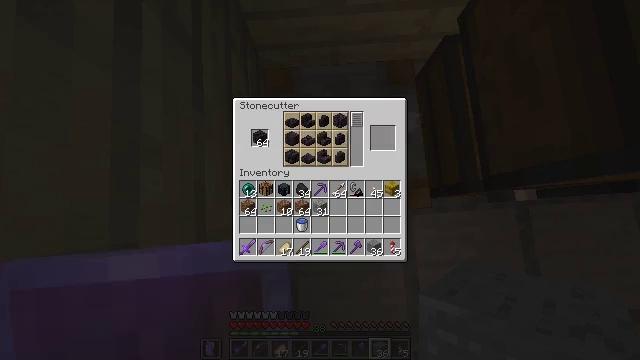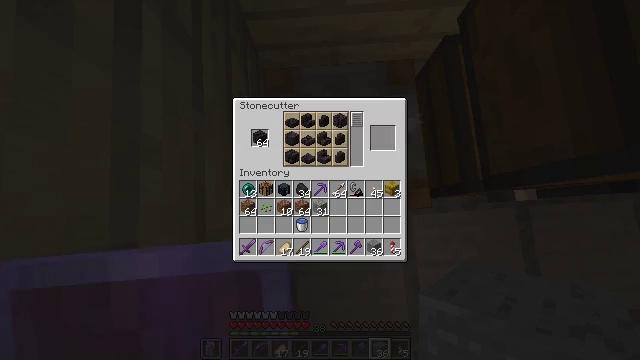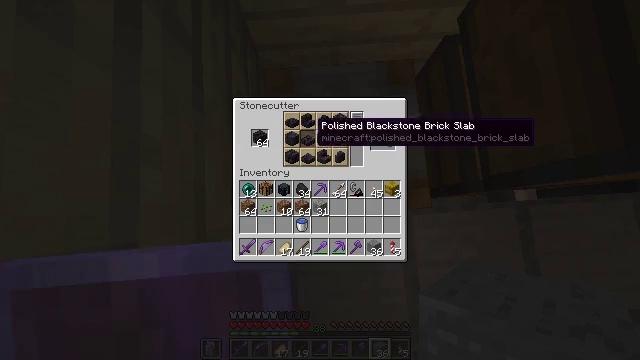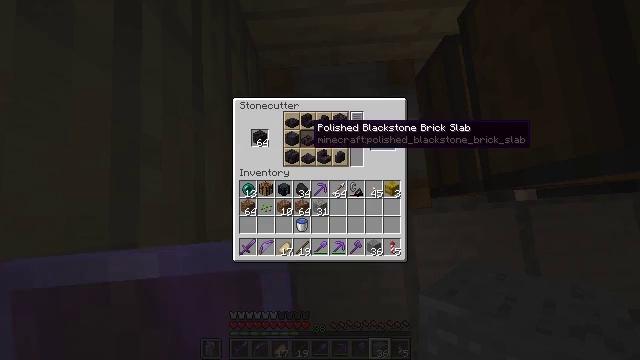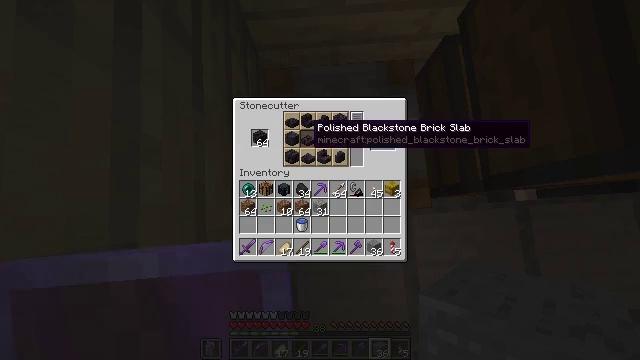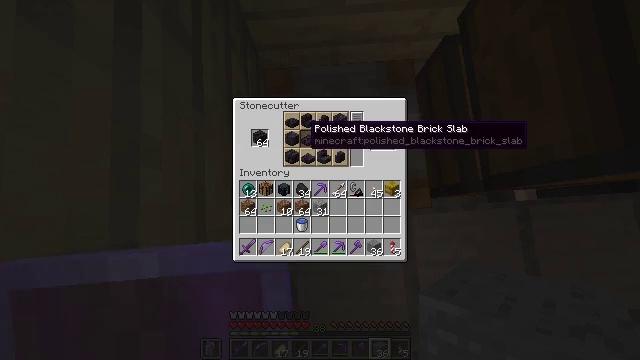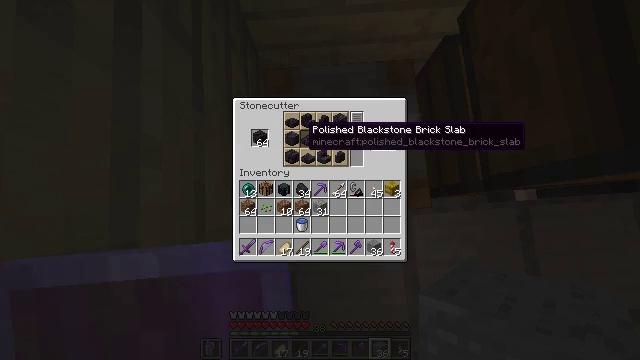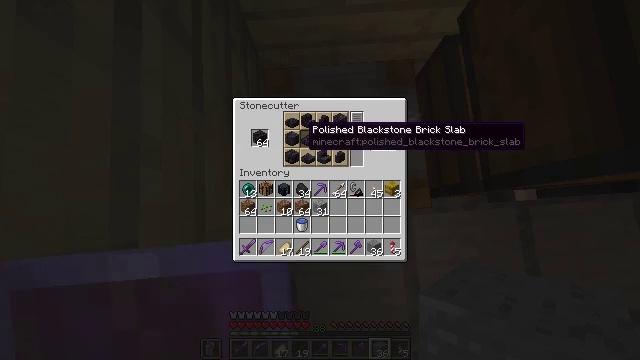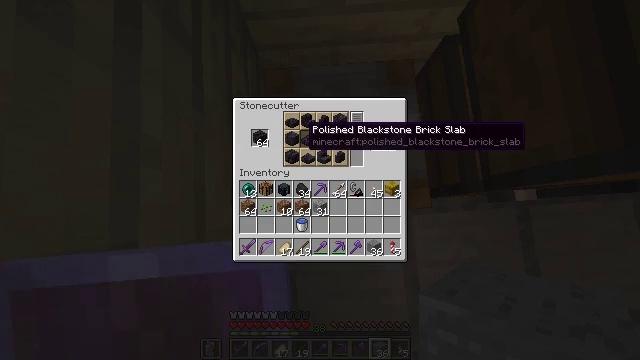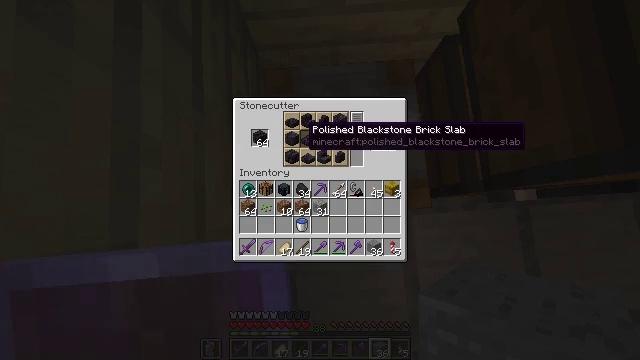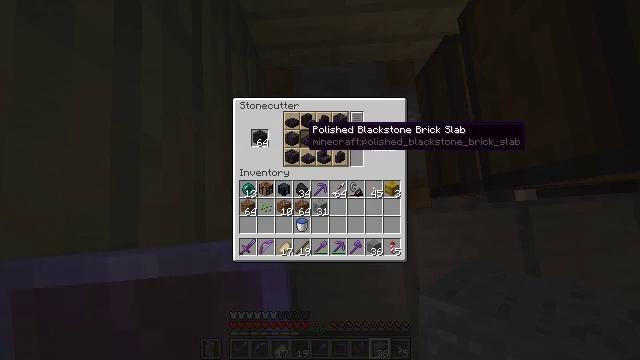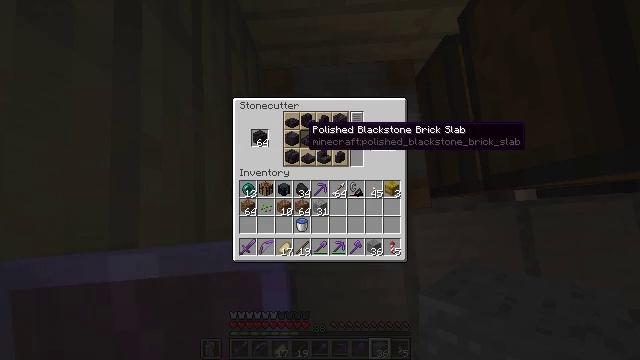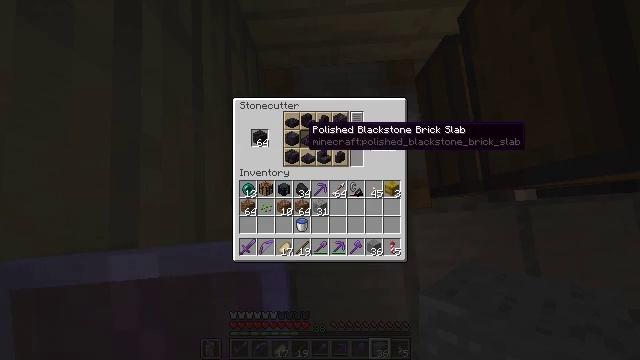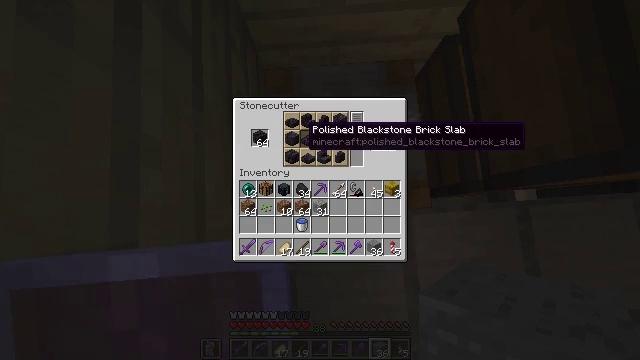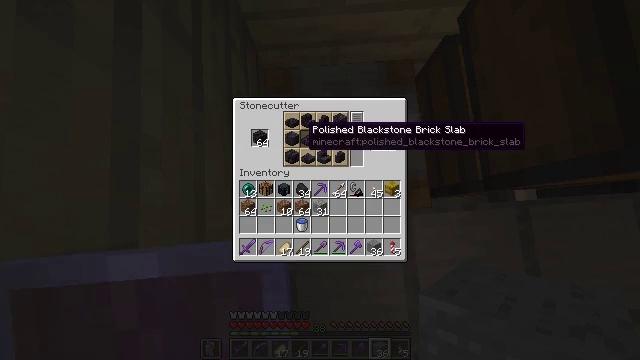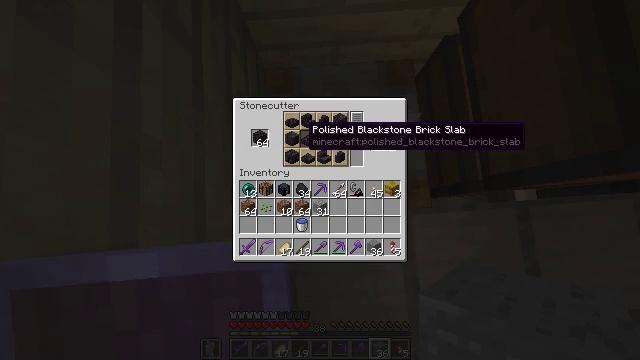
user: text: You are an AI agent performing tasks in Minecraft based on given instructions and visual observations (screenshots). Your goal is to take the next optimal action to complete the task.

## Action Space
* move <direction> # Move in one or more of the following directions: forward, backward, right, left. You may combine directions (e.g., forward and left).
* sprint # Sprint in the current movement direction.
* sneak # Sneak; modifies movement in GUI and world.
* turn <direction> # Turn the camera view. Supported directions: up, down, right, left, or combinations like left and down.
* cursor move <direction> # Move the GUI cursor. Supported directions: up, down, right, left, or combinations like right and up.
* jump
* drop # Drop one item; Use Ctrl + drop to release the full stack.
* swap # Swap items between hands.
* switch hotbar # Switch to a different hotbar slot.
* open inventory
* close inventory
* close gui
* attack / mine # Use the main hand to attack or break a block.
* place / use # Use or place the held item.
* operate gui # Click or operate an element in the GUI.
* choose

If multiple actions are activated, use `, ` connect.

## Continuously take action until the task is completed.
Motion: motion action
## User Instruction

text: Arrange polished blackstone in the crafting table to craft polished blackstone bricks.
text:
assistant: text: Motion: no_op
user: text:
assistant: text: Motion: turn left and down, attack / mine
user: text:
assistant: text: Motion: no_op
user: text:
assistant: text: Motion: no_op
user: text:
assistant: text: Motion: no_op
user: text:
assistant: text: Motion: no_op
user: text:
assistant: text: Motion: no_op
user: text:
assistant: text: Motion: no_op
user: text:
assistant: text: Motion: no_op
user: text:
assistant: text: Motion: no_op
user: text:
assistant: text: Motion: no_op
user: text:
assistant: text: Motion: no_op
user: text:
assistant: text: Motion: no_op
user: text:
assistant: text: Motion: no_op
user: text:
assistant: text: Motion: no_op
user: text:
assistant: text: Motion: turn right
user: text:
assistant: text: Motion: turn right
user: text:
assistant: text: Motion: turn right
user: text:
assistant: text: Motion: no_op
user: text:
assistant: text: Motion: no_op
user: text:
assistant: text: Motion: no_op
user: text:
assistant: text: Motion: no_op
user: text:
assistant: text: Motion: no_op
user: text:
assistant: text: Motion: no_op
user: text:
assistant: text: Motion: turn left
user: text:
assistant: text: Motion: no_op
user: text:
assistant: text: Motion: no_op
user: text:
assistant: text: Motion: no_op
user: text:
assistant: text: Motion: no_op
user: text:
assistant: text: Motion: no_op